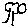
Label: tree